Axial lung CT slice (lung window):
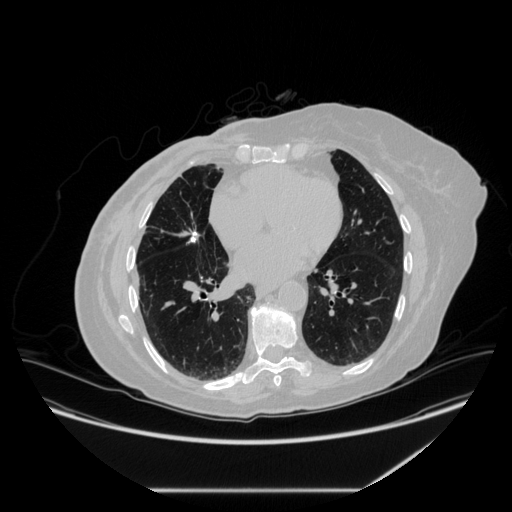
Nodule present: no